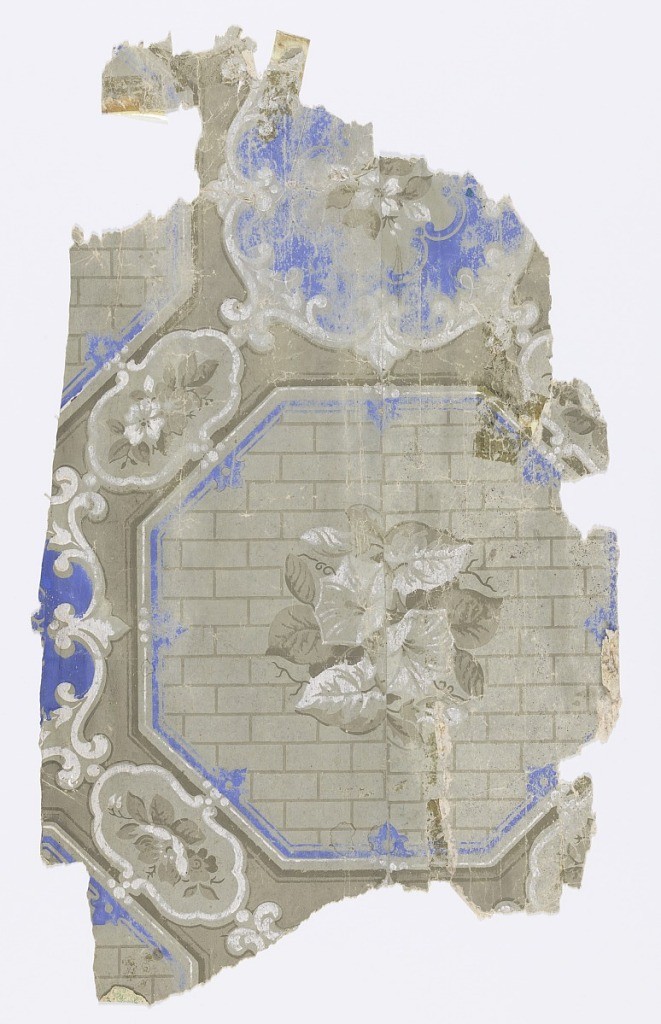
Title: Sidewall
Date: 1840s
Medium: Machine-printed paper
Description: Large octagons containing gray and white morning glories against gray background, set within strong blue, white and dark gray border, alternating with cartouche containing gray and white flowers, gray background.